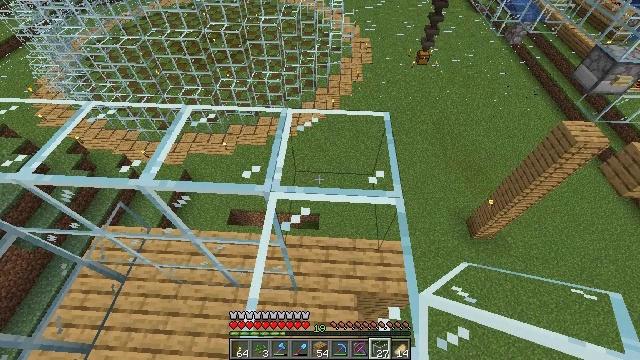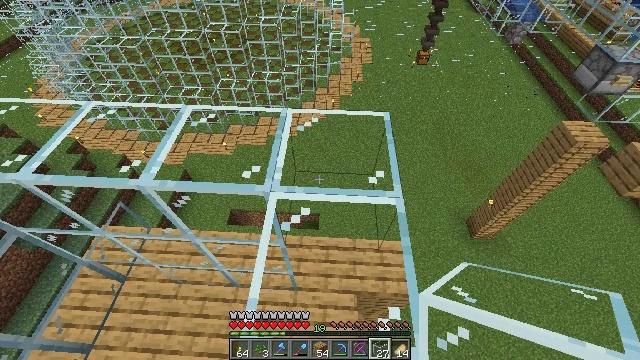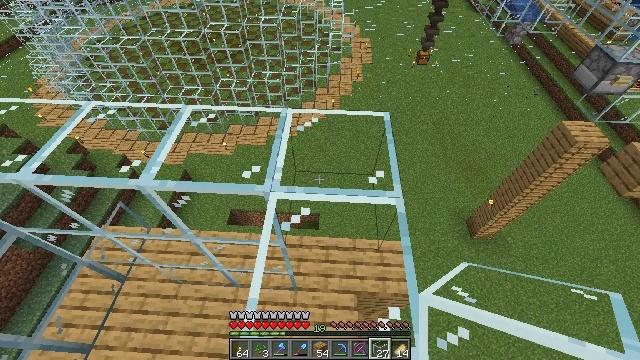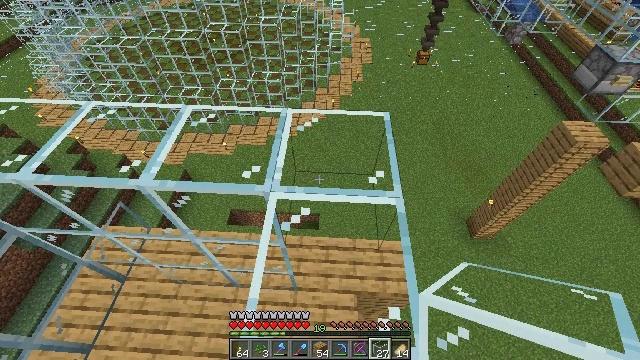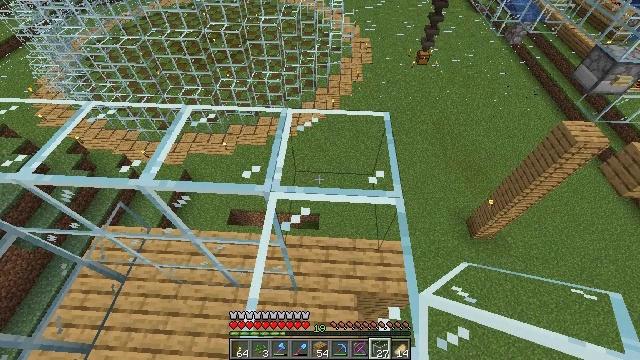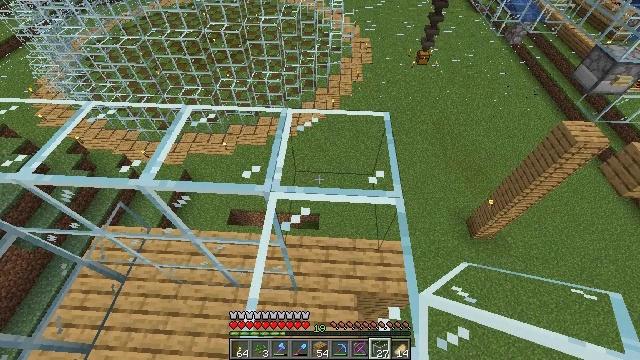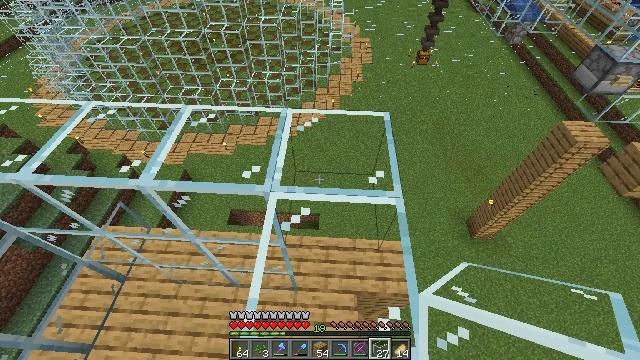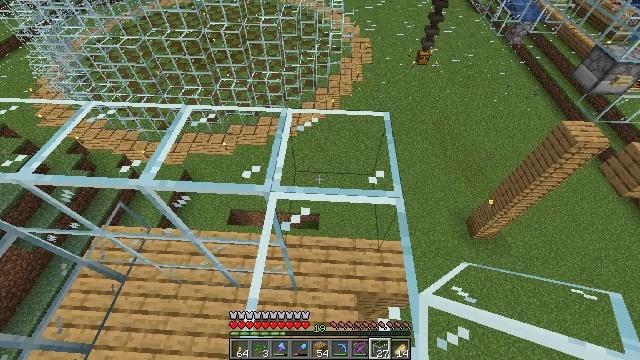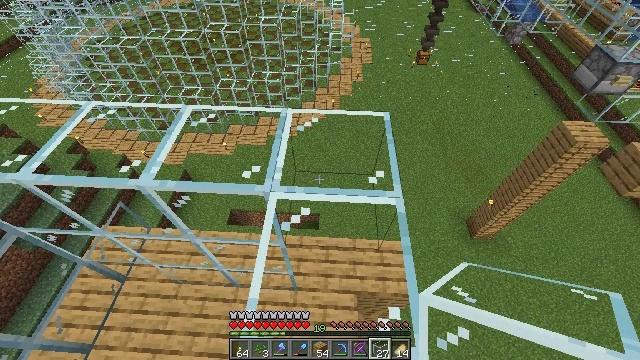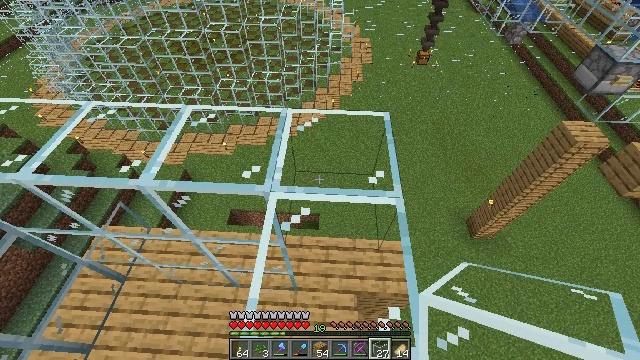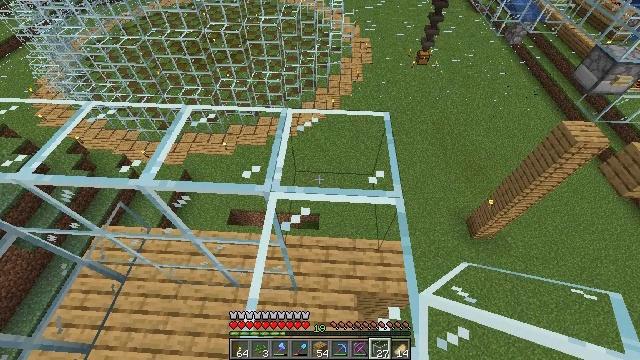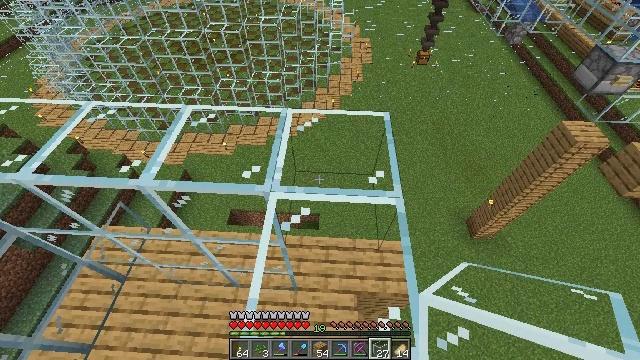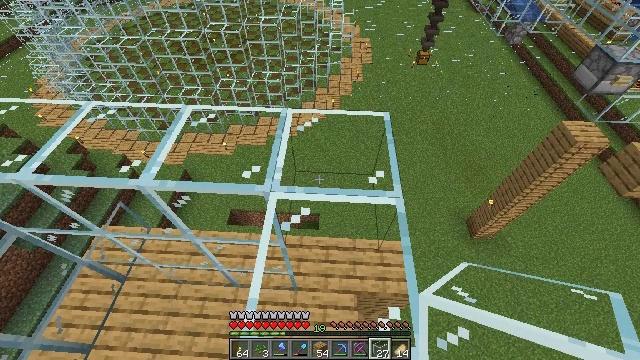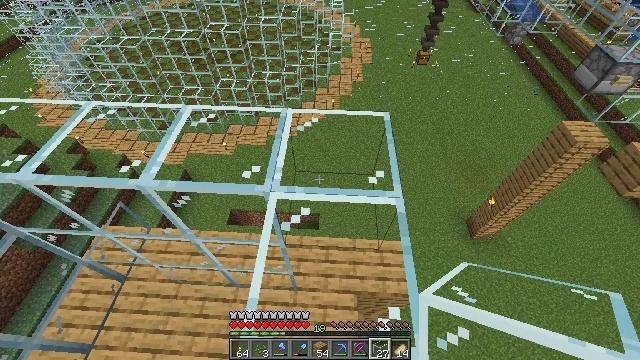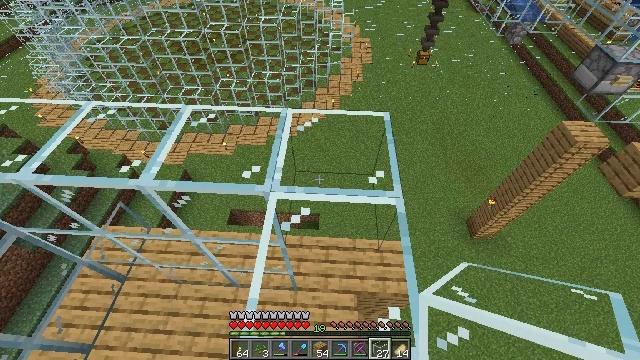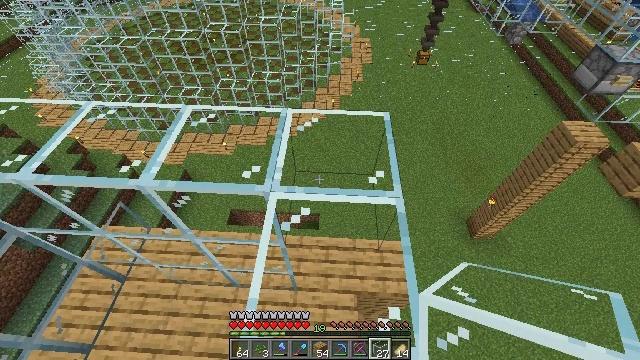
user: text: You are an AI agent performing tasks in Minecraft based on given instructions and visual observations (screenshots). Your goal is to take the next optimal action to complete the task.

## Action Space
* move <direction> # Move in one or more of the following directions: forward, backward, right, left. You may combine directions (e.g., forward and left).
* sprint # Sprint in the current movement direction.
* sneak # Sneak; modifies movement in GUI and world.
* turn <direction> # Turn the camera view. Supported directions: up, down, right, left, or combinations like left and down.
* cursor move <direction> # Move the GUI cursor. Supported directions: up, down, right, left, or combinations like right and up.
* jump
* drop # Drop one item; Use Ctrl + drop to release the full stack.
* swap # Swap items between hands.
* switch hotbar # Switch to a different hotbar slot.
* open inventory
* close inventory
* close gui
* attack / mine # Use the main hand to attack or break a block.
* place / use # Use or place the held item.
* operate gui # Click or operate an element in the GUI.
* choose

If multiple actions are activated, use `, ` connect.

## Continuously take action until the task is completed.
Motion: motion action
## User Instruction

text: Retrieve oak planks from the wooden block.
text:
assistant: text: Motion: no_op
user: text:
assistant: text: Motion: no_op
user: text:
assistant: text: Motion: no_op
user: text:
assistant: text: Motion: no_op
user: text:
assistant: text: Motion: no_op
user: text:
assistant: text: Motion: no_op
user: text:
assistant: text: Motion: no_op
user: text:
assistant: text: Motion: no_op
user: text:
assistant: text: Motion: no_op
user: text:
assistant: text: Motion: no_op
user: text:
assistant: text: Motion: no_op
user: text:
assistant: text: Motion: no_op
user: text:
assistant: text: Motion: no_op
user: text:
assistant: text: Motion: no_op
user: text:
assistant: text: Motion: no_op
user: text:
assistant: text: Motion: no_op
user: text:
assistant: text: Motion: no_op
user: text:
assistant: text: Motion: no_op
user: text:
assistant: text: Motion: no_op
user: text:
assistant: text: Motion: no_op
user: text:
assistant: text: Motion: no_op
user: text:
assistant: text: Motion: no_op
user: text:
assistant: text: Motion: no_op
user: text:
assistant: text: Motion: no_op
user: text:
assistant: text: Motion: no_op
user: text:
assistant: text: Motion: no_op
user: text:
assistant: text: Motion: no_op
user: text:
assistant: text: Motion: no_op
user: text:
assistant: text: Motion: no_op
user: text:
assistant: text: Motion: no_op